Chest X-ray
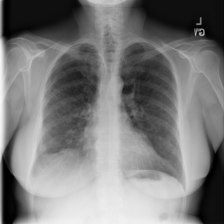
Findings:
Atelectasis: negative
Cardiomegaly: negative
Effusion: negative
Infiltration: negative
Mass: negative
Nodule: negative
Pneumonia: negative
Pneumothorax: negative
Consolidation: negative
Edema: negative
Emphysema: negative
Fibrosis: negative
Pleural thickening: negative
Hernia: negative